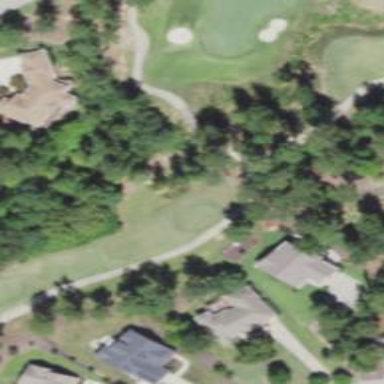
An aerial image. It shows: Path bridge with view of golf course.